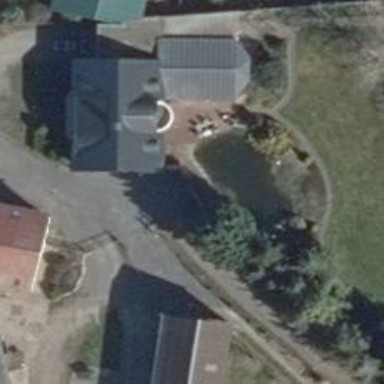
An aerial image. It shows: Driveway.